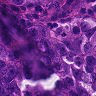
Metastatic tissue present: yes